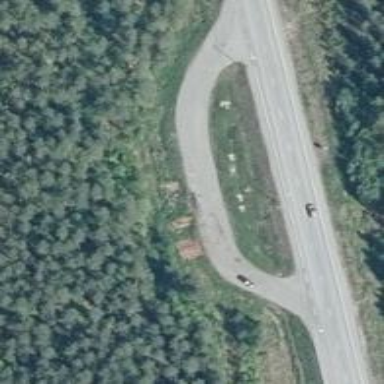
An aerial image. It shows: Rest area on the road.